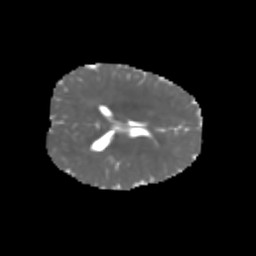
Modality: MD
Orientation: axial
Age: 6
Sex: female
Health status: healthy